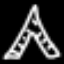
Label: The Eiffel Tower